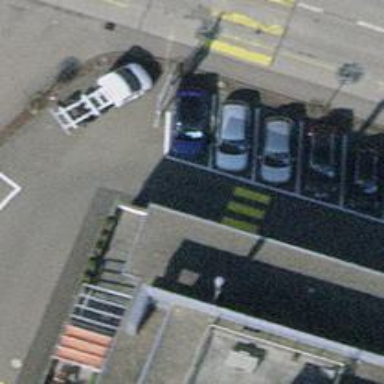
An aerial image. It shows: Shop that sells cars.